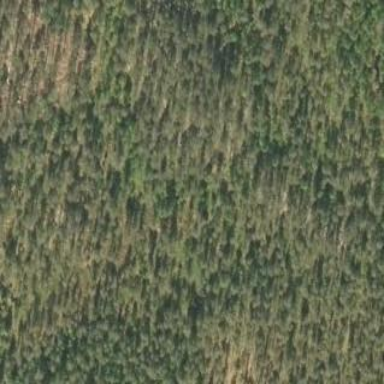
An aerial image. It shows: Woodland with needle-leaved trees.